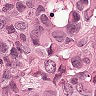
Metastatic tissue present: yes